Interaction volume radius: 5 \u00c5
Interaction volume height: 20 \u00c5
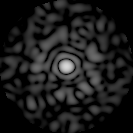
Disorder parameter: 0.795